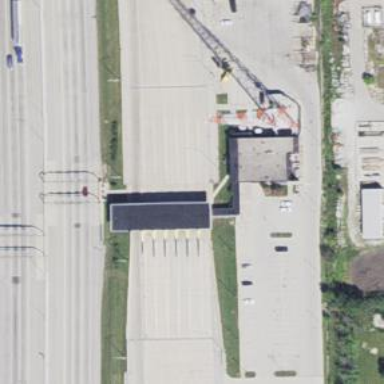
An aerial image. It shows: Toll gantry on the road.